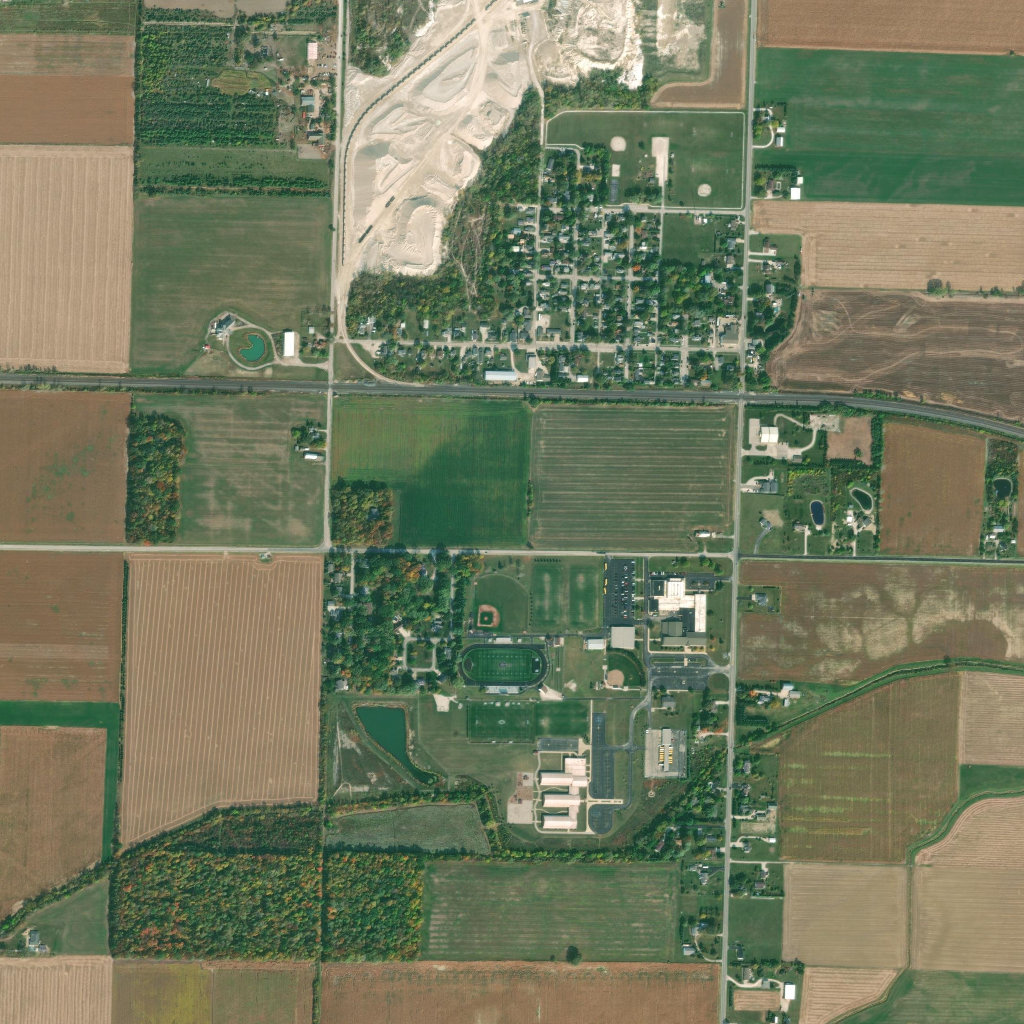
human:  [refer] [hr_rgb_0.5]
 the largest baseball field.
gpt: <box>[[46, 56, 51, 61, 0]]</box>

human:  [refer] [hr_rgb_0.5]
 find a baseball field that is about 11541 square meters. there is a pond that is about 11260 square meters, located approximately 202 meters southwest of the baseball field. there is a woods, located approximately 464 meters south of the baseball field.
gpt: <box>[[46, 56, 51, 61, 0]]</box>